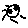
Label: moon